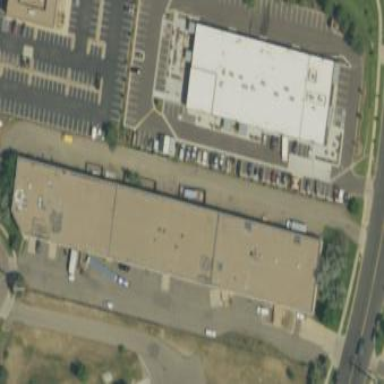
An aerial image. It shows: Warehouse building.